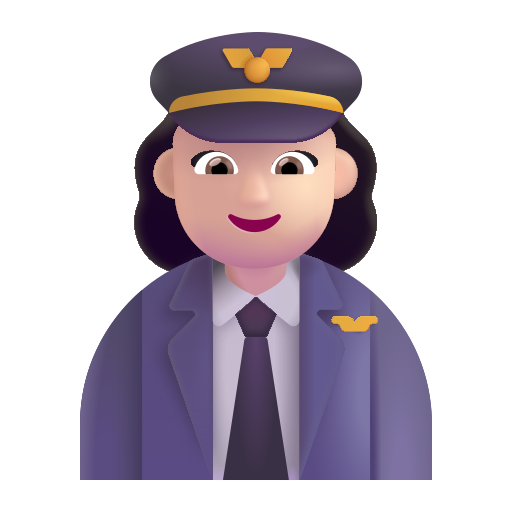
woman pilot color light